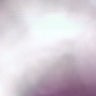
Metastatic tissue present: no